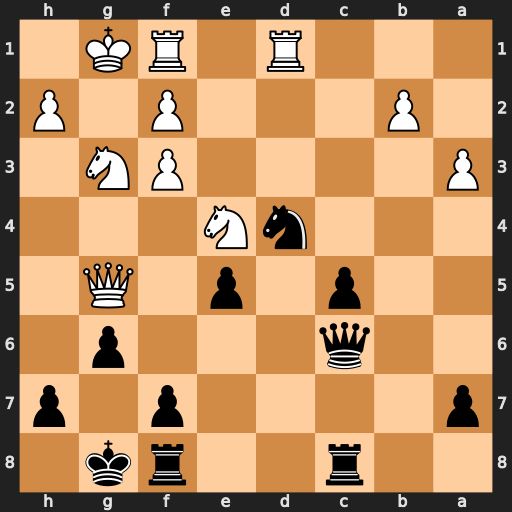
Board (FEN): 2r2rk1/p4p1p/2q3p1/2p1p1Q1/3nN3/P4PN1/1P3P1P/3R1RK1
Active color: b
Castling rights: -
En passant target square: -
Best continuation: Nxf3+ Kg2 Nxg5